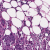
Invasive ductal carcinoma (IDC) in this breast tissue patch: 1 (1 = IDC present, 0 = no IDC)